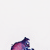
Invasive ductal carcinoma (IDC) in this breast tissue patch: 0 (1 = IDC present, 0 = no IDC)